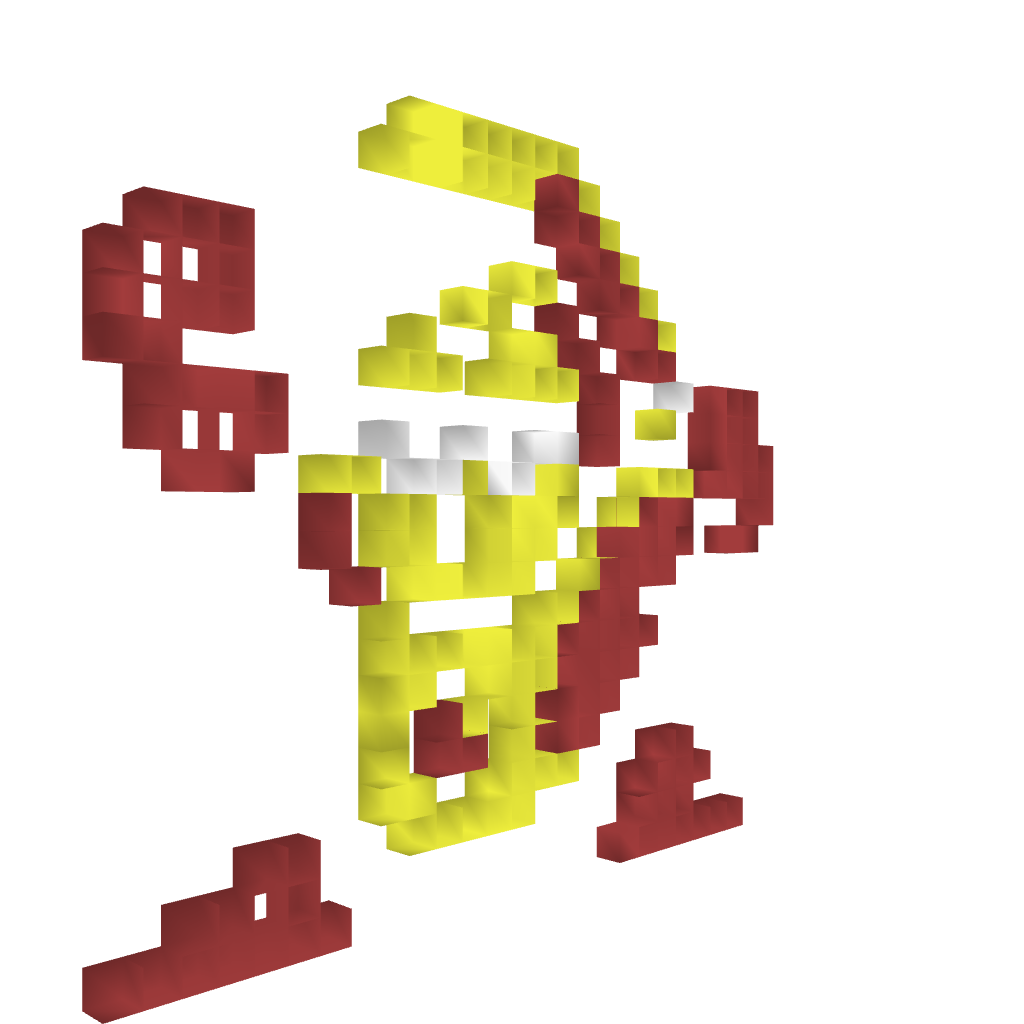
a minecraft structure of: Heatman (ErnieCIII) bad low quality